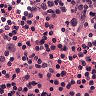
Metastatic tissue present: no